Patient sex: F
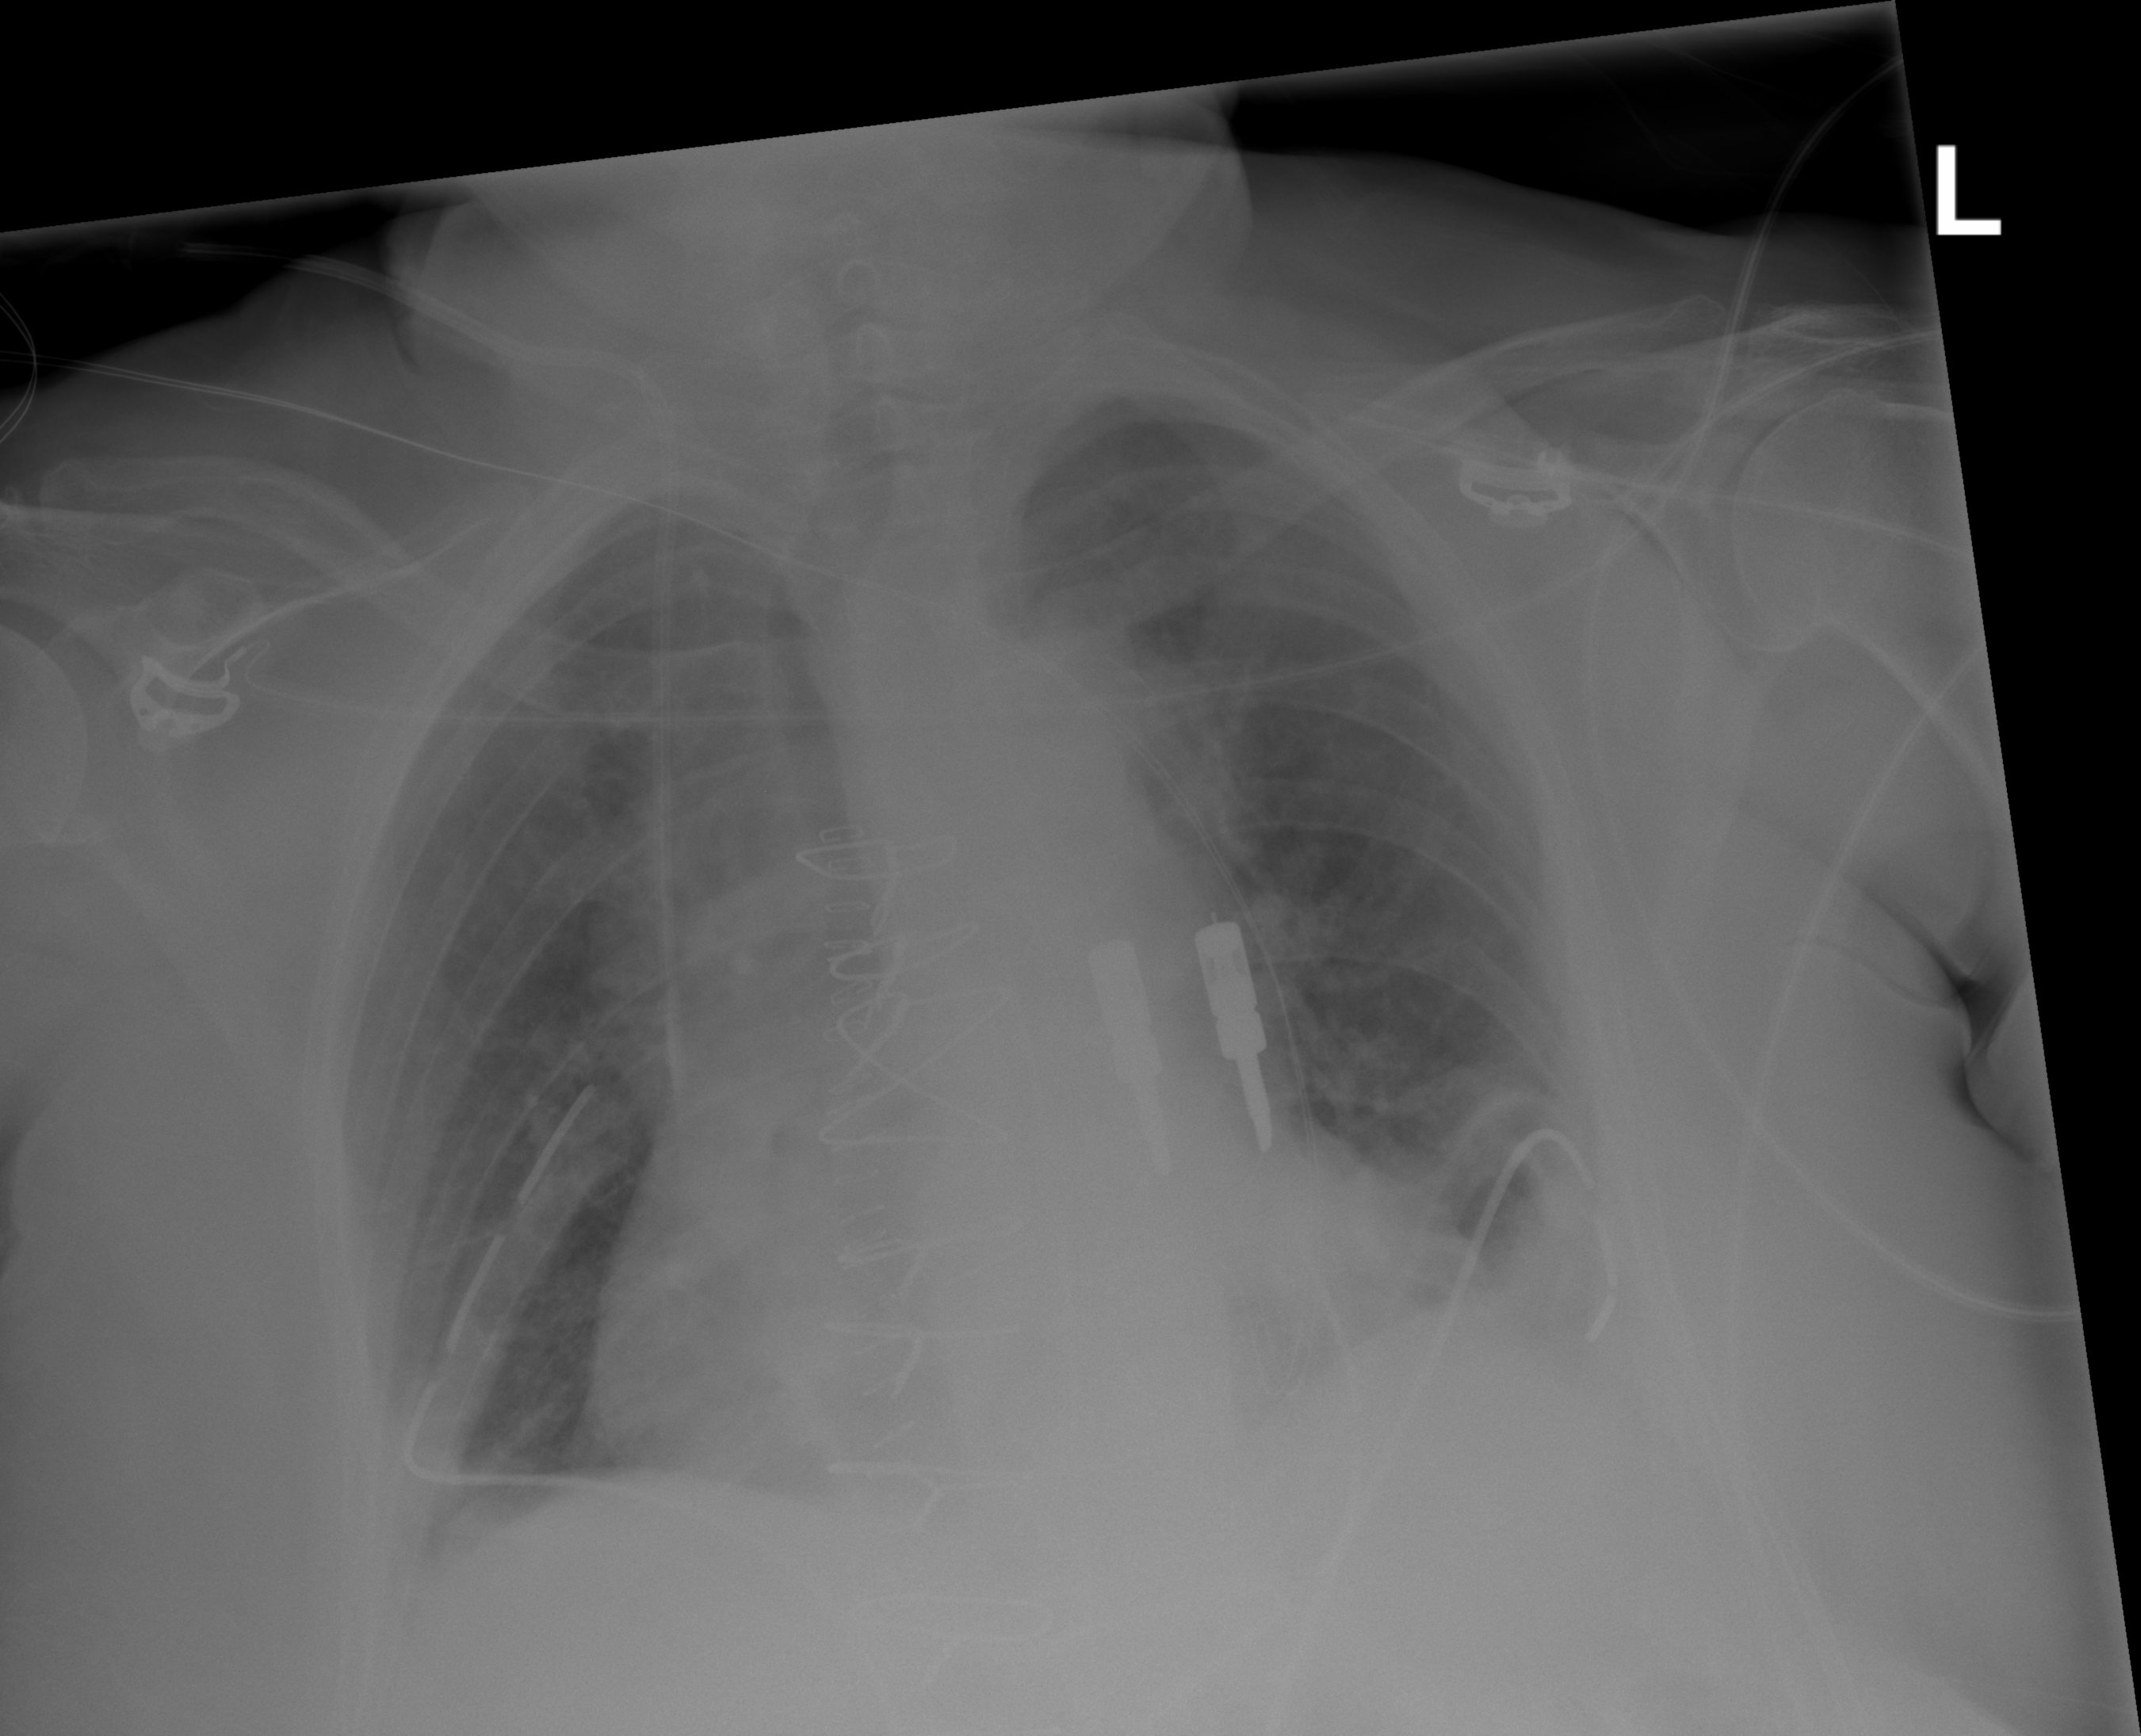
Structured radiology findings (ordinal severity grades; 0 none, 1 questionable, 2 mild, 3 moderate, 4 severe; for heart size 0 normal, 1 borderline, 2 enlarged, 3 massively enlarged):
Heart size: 2
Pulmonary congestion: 2
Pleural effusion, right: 0
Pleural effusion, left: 0
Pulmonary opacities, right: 0
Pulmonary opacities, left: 0
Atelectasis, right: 0
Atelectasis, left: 2